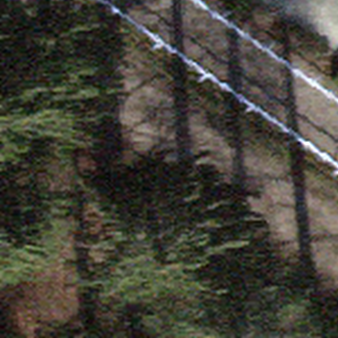
Label: other